Interaction volume radius: 10 \u00c5
Interaction volume height: 15 \u00c5
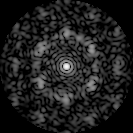
Disorder parameter: 0.6984